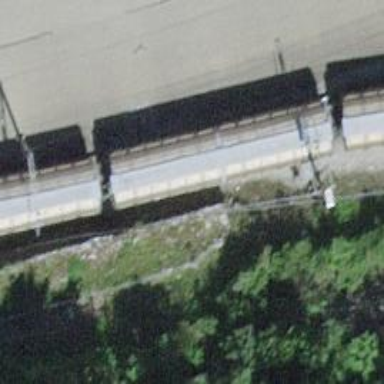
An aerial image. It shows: Rail spur service.